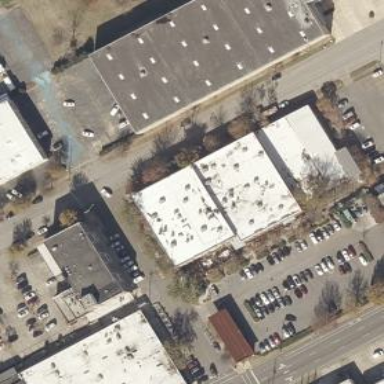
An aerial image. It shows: Commercial building.